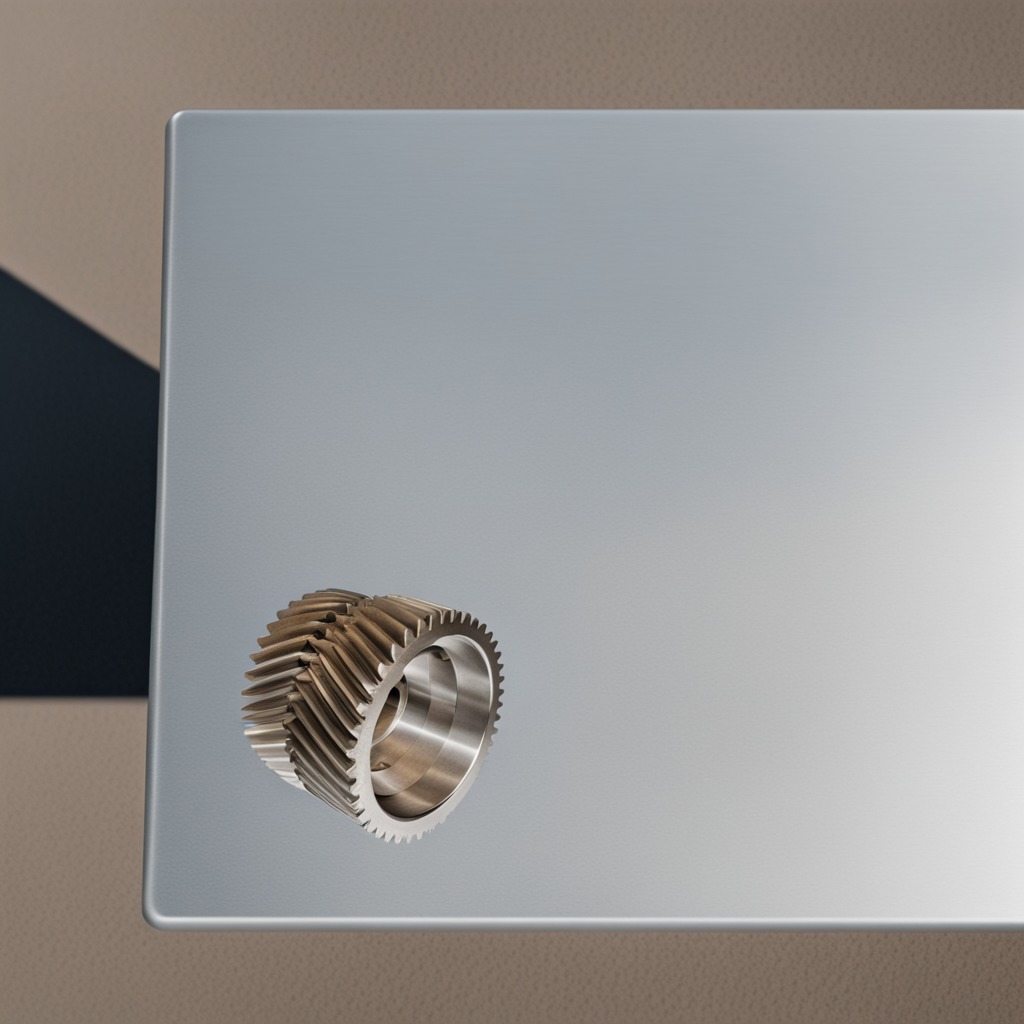
A steel gear with teeth is lying on the table.